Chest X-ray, AP view. Patient: 61 years old, sex M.
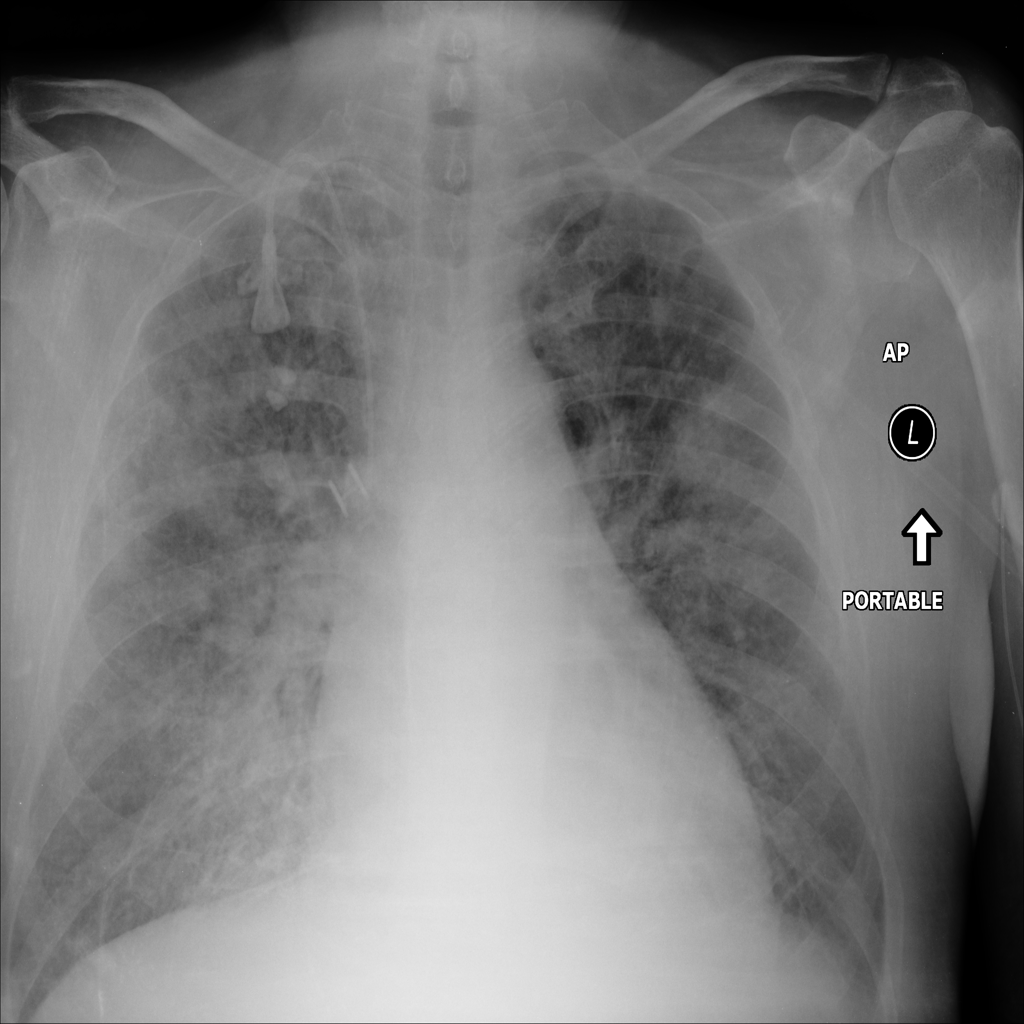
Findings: No Finding